Question: So I'm working on an application that uses Google Chromecast and I want to implement a coach marks system when casting first becomes available to the user. To do this I want a semi-transparent overlay over the entire screen except where the cast button is, as seen in the cast UX Guidelines:

(without the green A, B, C tags, those were just for pointing stuff out on the Google page)
However I can't find any good way to do this, or any way at all. I managed to make a semi-transparent overlay just fine using two different methods: one where I simply added a layout to the screen with a custom drawable and another where I created a second activity with a semi-transparent theme. I do not know, however how I can find the location of the cast button on the screen (for different screen sizes) or how I can make part of the overlay entirely transparent.
Looking through Google's sample code I am unable to find an actual instance of this demo screen being implemented.
How do I:
1. Find out when and where the Cast button has been added to the ActionBar
2. Build this semi-transparent overlay so that the button is visible?
Thanks!
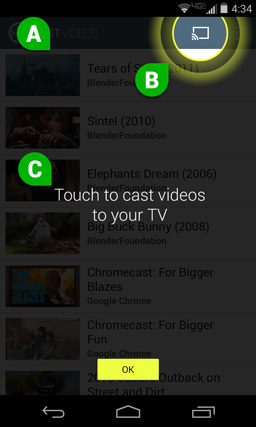
Answer: Take a look at the <URL> library. It creates the type of overlay you described and looks like it handles locating the items you'd like to showcase automatically.
As for when the cast button appears, it should be shown when 'onCastDeviceDetected' is called. You can hook into that to show the overlay.